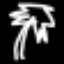
Label: palm tree